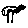
Label: tree